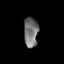
Tissue: prostate
Cell type: T cells
Senescence score: 0.3461
Nuclear area (px): 416
Mean DAPI intensity: 115.827